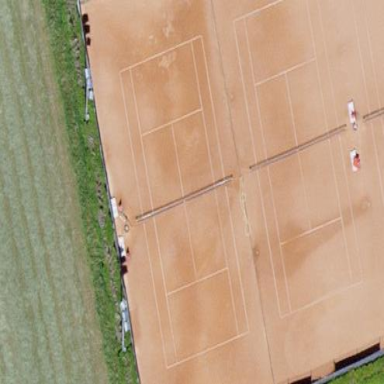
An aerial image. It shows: Tennis court on pitch designated for leisure land.